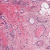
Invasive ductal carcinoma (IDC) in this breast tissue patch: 0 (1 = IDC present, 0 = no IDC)